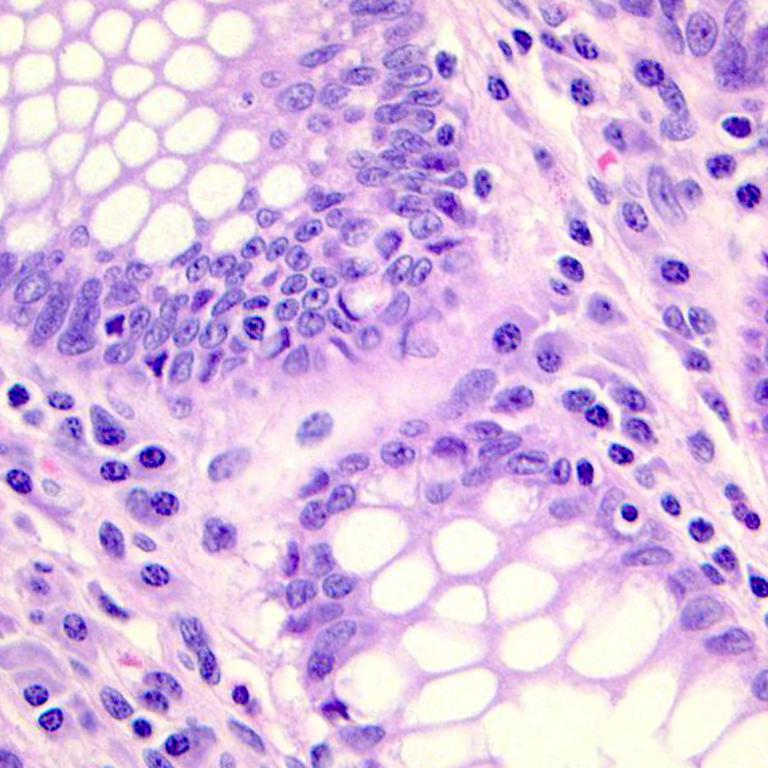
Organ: colon
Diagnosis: benign